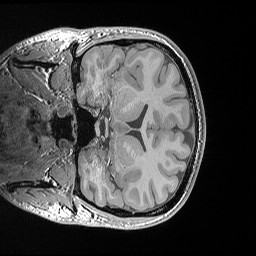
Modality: T1w
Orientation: coronal
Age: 26
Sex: male
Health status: healthy
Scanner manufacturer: siemens
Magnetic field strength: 3 T
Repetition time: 0.02 s
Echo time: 0.00492 s